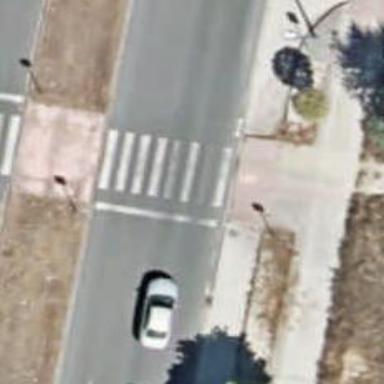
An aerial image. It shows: Uncontrolled road crossing.